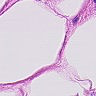
Metastatic tissue present: no